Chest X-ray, AP view. Patient: 59 years old, sex M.
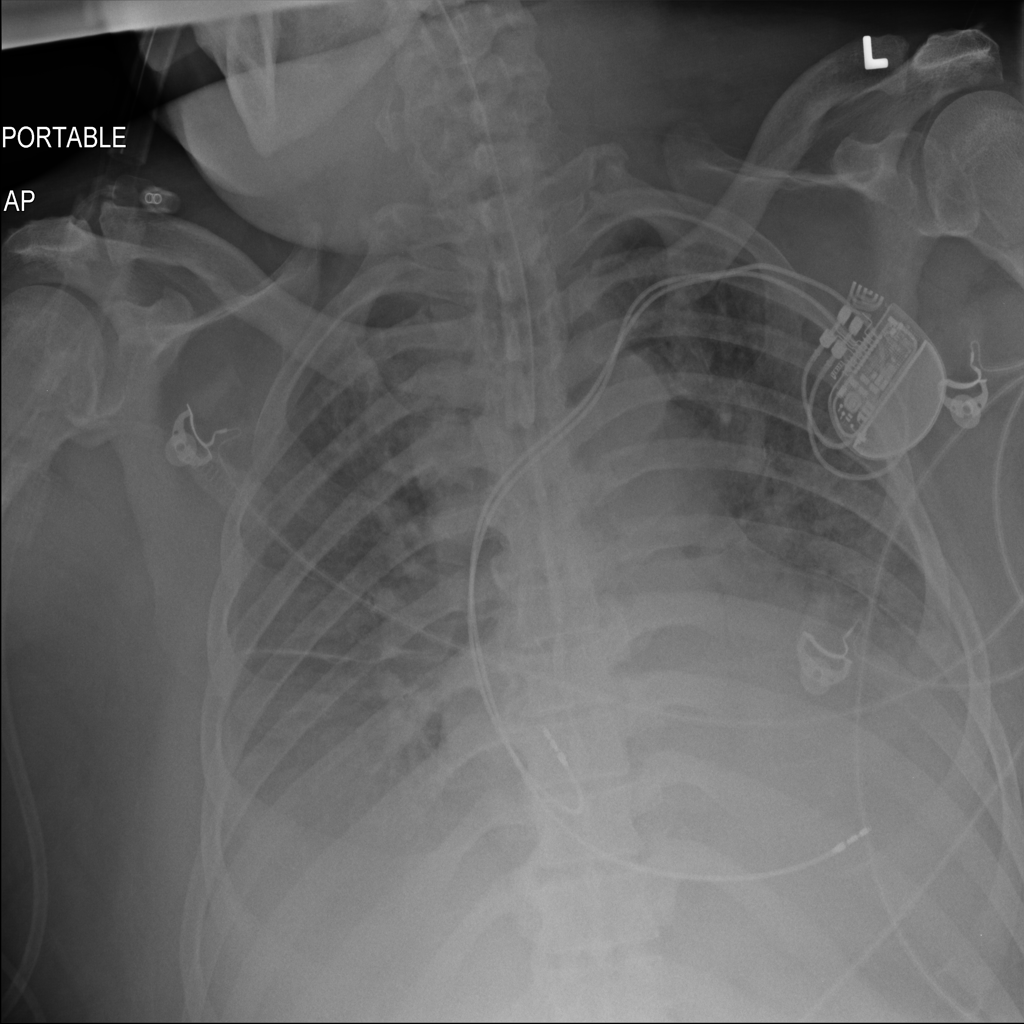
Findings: Atelectasis, Consolidation